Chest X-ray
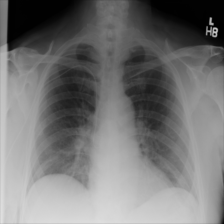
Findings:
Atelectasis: negative
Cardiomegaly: negative
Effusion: negative
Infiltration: negative
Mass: negative
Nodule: negative
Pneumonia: negative
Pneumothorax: negative
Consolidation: negative
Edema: negative
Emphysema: negative
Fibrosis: negative
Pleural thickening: negative
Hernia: negative